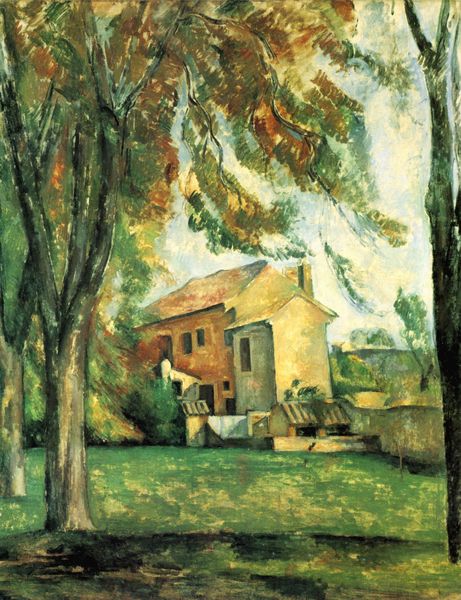
Titel: Der Teich des Jas de Bouffan im Winter
Künstler: Paul Cézanne
Institution: Privatsammlung
Schlagwörter: baum, blau, blätter, dunkel, gemälde, himmel, laub, schatten, weiß, wolken, baumstämme, bäume, cezanne, gelb, grün, impressionismus, kubismus, landschaft, ocker, wäsche, äste, braun, fenster, frankreich, licht, orange, schwarz, tür, ölbild, dach, gebäude, gras, haus, park, rasen, rot, wiese, wolke, expressionismus, wand, architektur, stein, bild, öl, ast, baumstamm, erde, feld, häuser, natur, stamm, zweige, pastos, sonne, boden, land, pflanze, pflanzen, wald, kamin, schornstein, schuppen, vorbau, garten, sommer, ruhe, perspektive, süden, moderne, mittag, hitze, dächer, mauer, tag, herbst, hof, oliv, schlot, stille, ölgemälde, stämme, duktus, laken, striche, tor, anbau, wohnhaus, provence, lichtung, paul, form, ferien, has, ländlich, paul cezanne, blattwerk, rechteckig, bauernhaus, stall, pinselstriche, baumrinde, wohnen, toscana, im grünen, hinterhaus, satteldach, anbauten, raun, gell, hausrat, grünen, braque, fankreich, fiesta, baum#, l'estacque